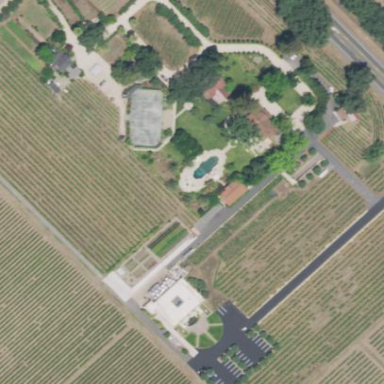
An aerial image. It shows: Vineyard with grape crops.